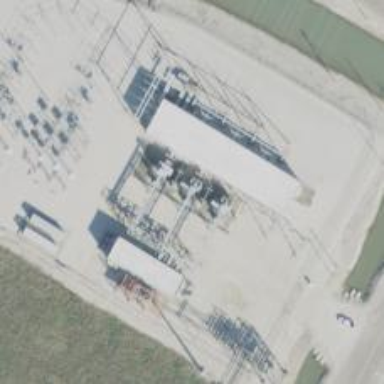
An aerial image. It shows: Industrial substation surrounded by fence.